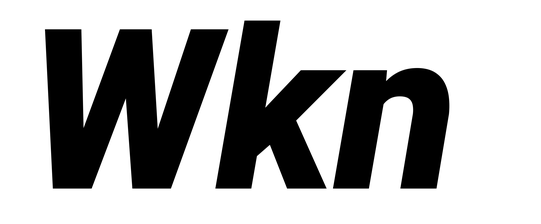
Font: Roboto-Italic_Black_Italic